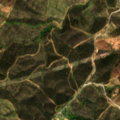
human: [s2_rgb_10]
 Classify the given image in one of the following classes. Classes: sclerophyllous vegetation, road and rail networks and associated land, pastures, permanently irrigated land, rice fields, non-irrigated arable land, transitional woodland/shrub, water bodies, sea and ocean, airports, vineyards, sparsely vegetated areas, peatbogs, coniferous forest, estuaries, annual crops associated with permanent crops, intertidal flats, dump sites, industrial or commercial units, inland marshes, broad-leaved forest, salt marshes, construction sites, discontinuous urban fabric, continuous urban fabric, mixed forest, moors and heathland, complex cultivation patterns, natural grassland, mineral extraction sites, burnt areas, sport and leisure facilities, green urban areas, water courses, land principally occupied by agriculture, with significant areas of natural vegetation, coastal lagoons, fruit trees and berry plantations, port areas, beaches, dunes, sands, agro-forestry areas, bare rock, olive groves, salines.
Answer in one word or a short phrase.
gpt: pastures, broad-leaved forest, sclerophyllous vegetation